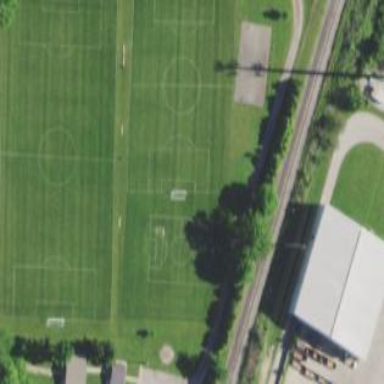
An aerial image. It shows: Soccer pitch for leisureland activities.